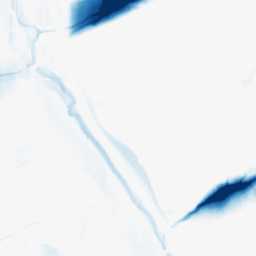
Category: morphological
Decomposition family: morphological_ellipse
Decomposition parameters: operation: closing
width: 50
height: 5
Upsampling method: sinc_hamming
Upsampling parameters: scale: 2
kernel_size: 16
Upsampling scale: 2